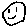
Label: smiley face